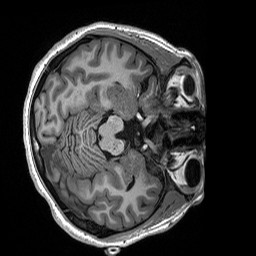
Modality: T1w
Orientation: axial
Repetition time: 8 s
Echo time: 0.066 s